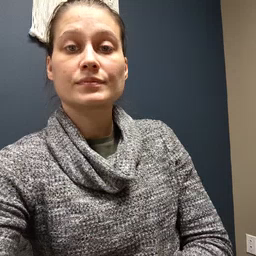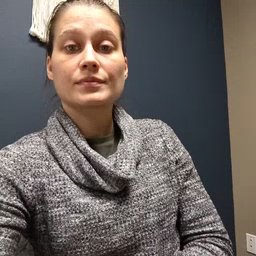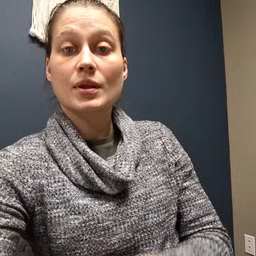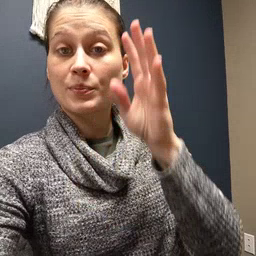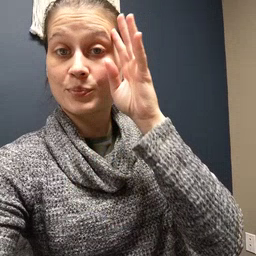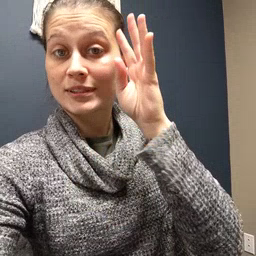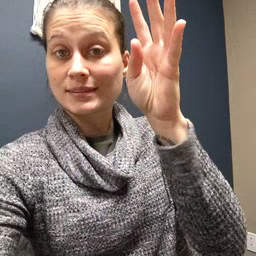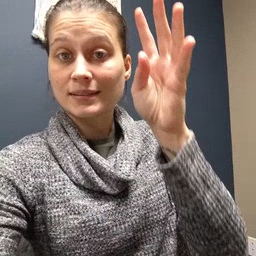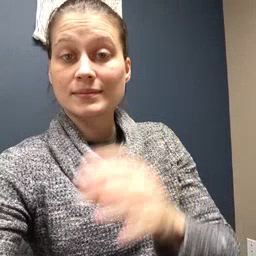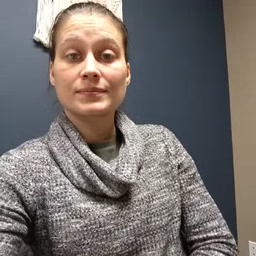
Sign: pretend